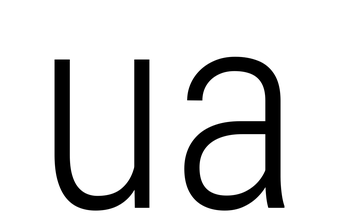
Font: Roboto_Condensed_Light